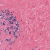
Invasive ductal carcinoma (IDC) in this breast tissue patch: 0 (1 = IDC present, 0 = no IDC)